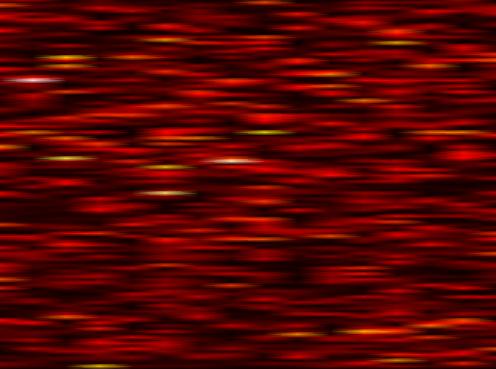
Label: WOLA